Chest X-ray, PA view. Patient: 42 years old, sex M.
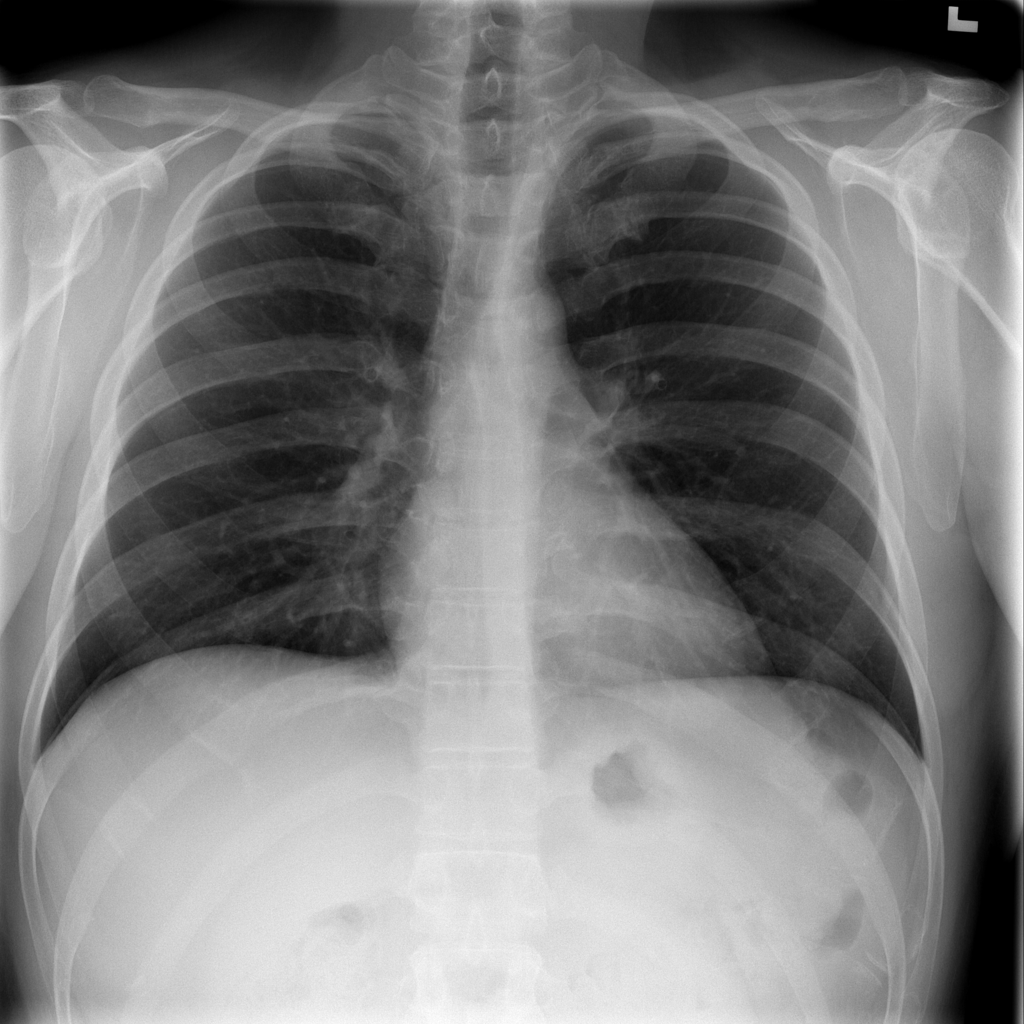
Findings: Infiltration